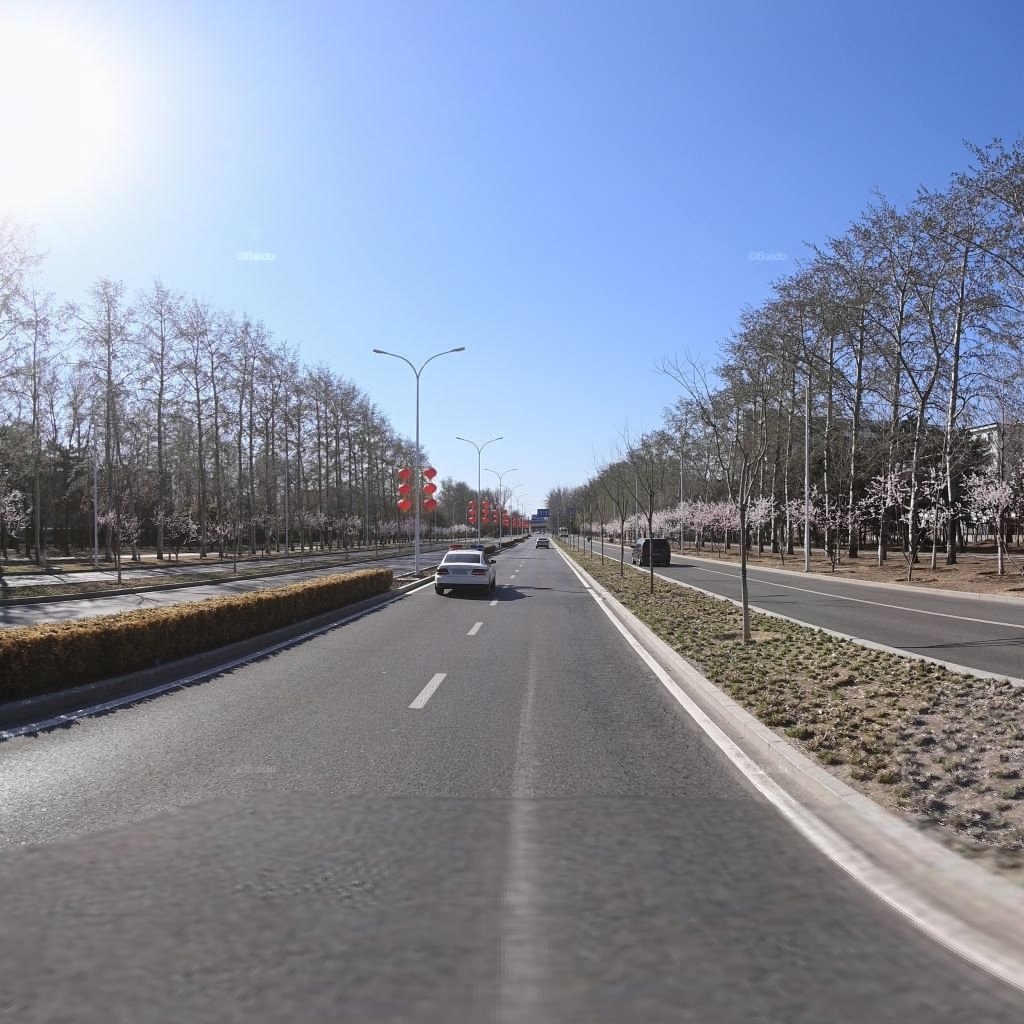
Region: Chaoyang
Road damage annotations: alligator crack